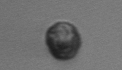
Label: Dinophyceae